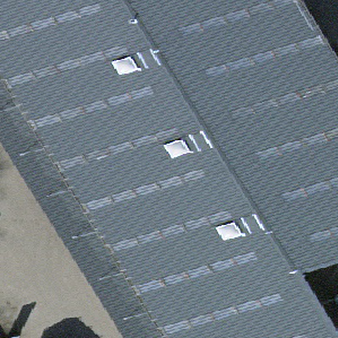
Label: other